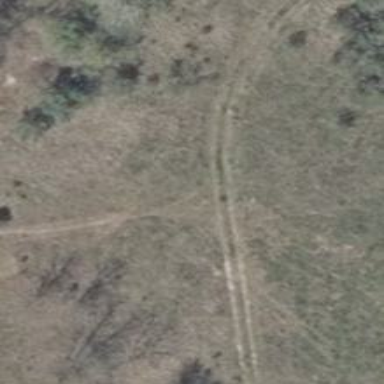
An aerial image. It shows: Grass track with grade4 quality surface.